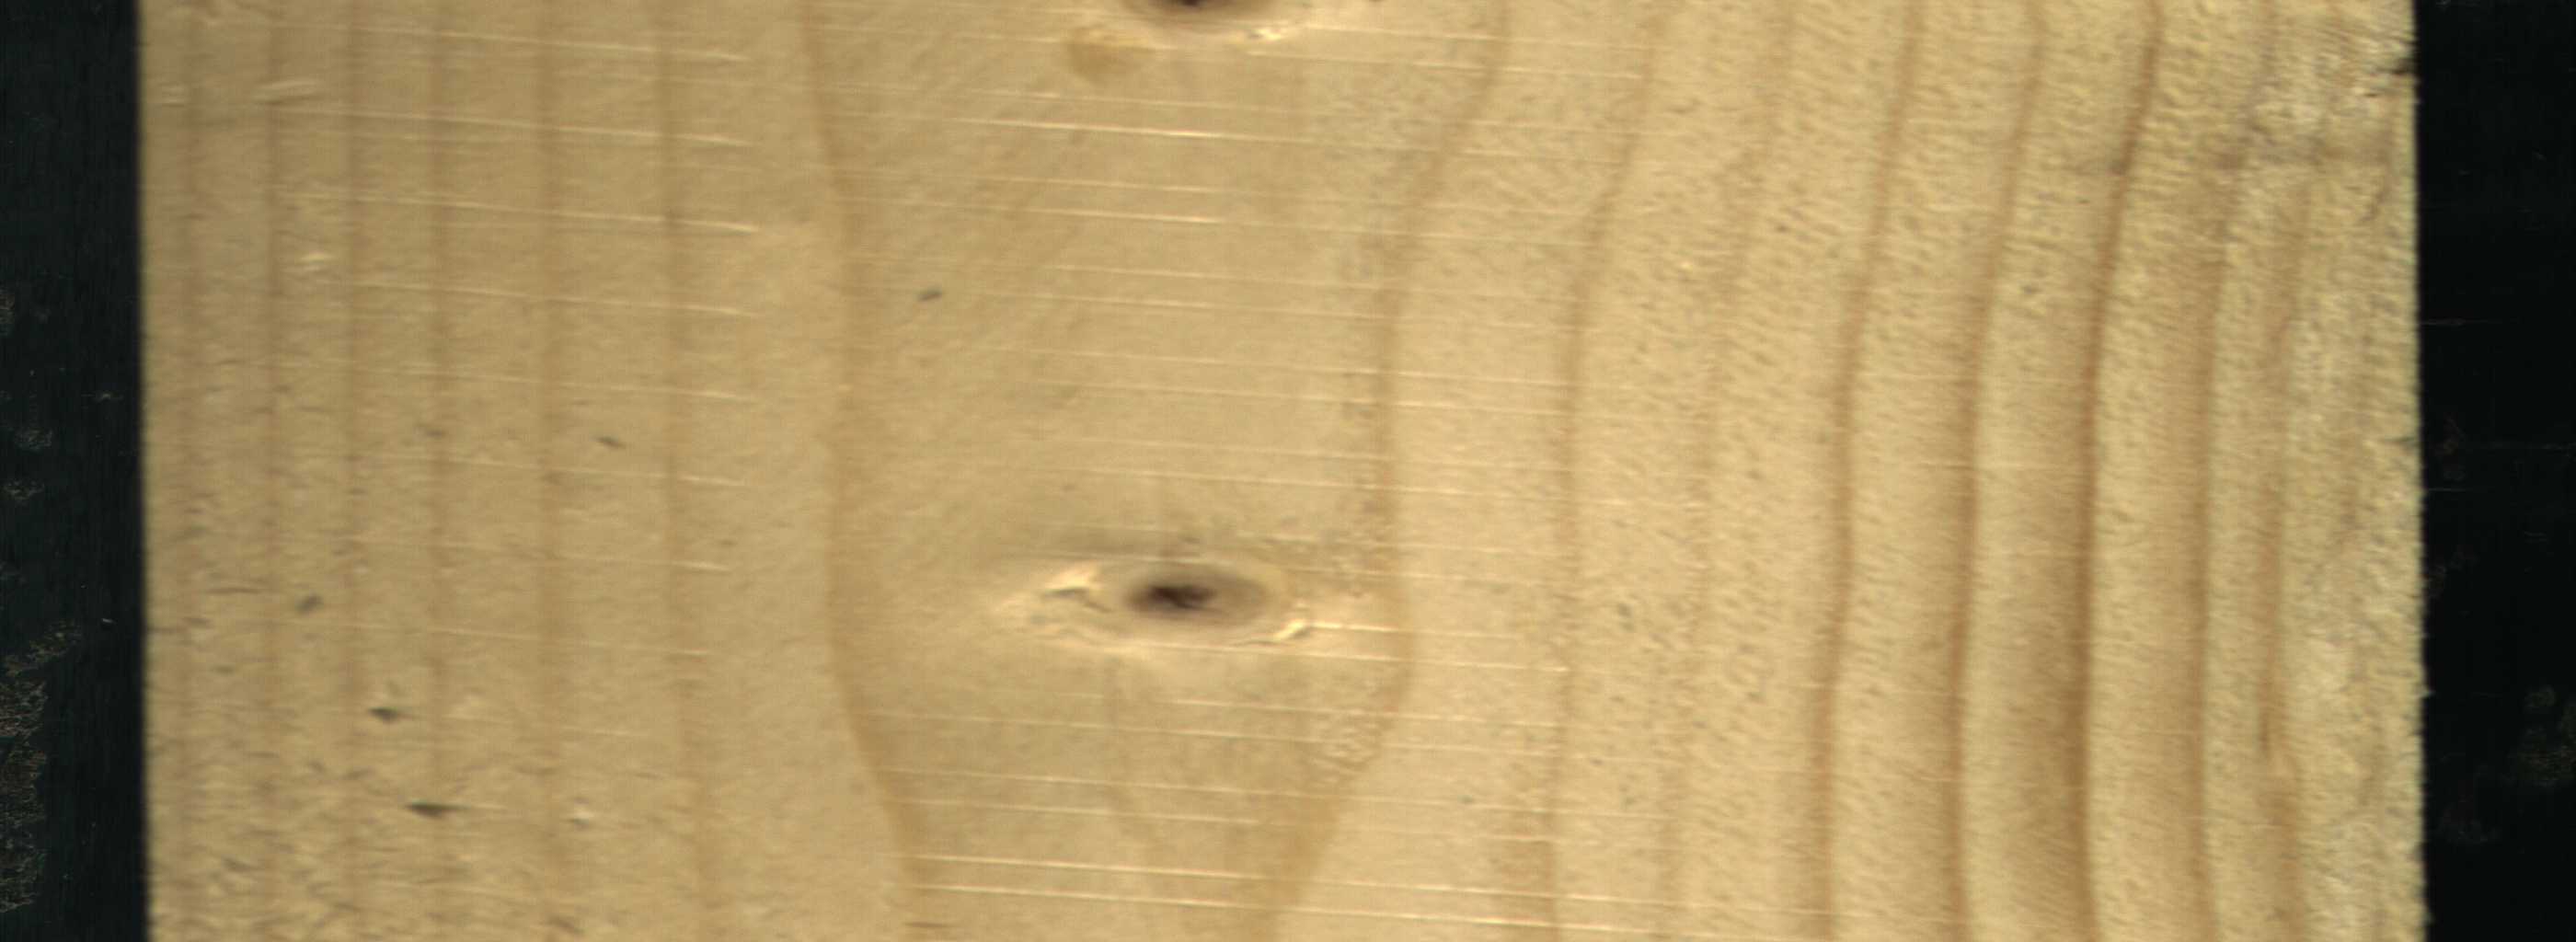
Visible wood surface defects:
Live_Knot
Live_Knot